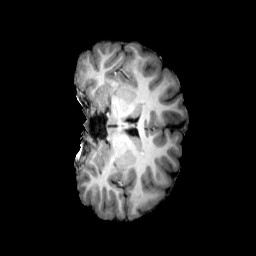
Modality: T1w
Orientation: coronal
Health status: ill
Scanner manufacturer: siemens
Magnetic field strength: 3 T
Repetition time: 2 s
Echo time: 0.00303 s